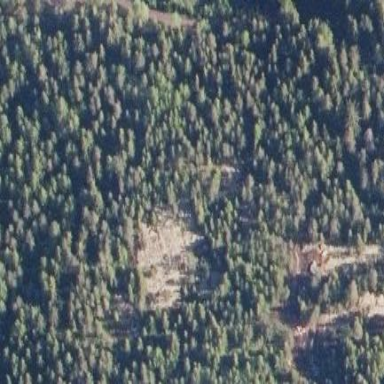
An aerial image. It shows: Landscape dominated by bare rock.